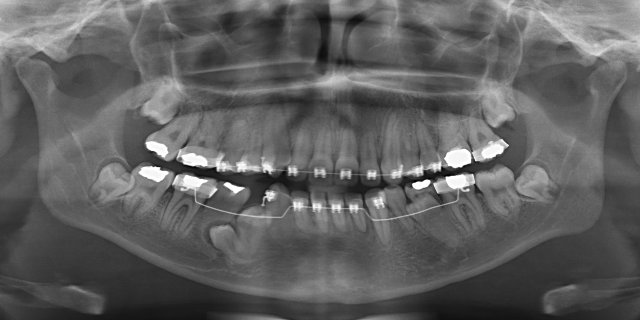
adult